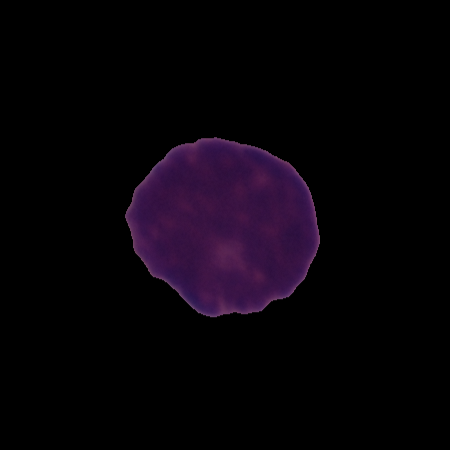
Label: healthy